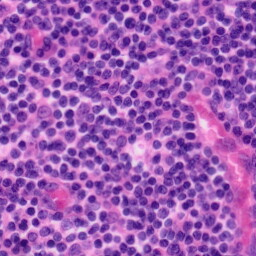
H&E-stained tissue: Tonsil